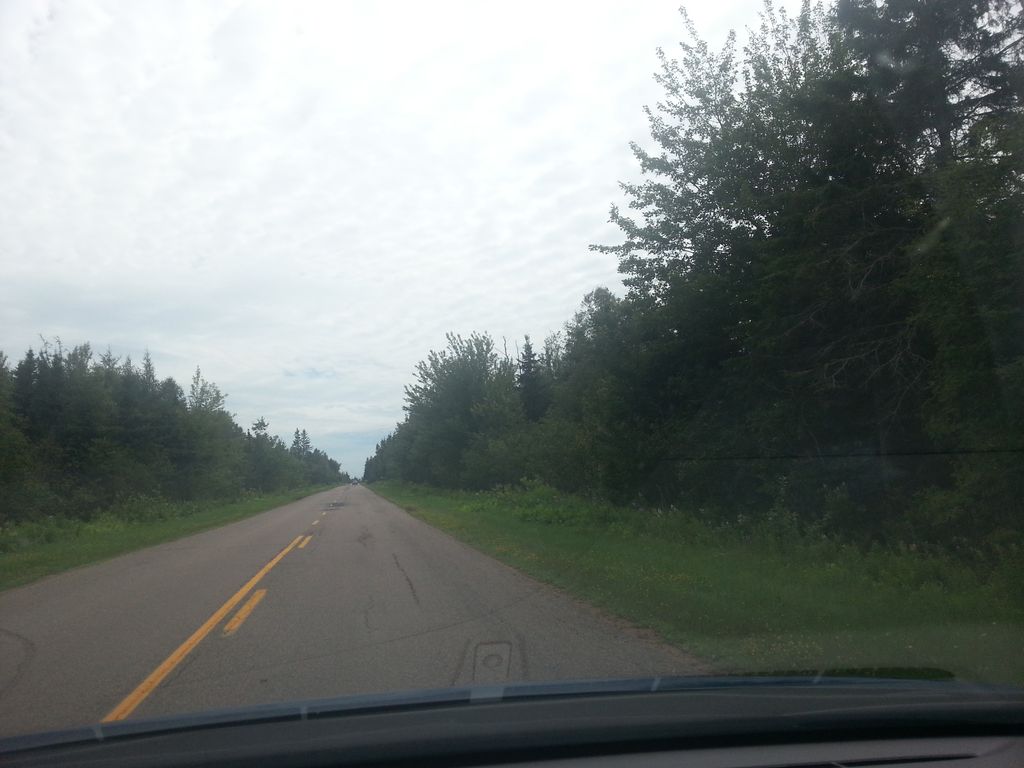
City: charlottetown